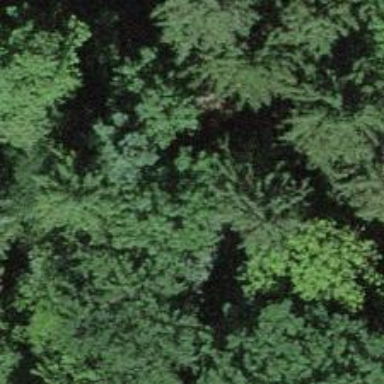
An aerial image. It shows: Path for forestry vehicles.